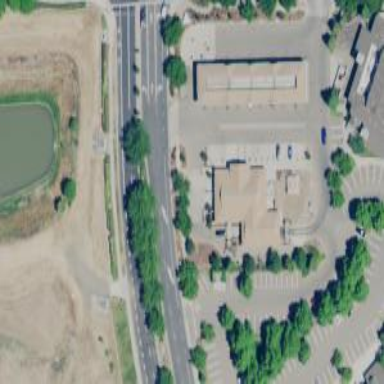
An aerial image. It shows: Convenience shop.